Question: I want to make a chart like that shown in the image below.

By the looks of it, it looks like a composite chart, having two area charts added on top of it OR a stacked area chart. I am having difficulty in drawing this chart. When I tried with drawing stacked area chart with one stack having negative values. I got a graph where values were plotted from top to bottom but not from below the x axis.
I also tried with an example of d3 streamgraph, by tweaking values of y0 and y1, but could not get this effect.
I am new to D3, please help me in this regard.
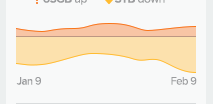
Answer: I think this is what you want, but remember, this will work only for two series and you have to calculate y domain dynamically.
'''
var margin = {
top: 20,
right: 20,
bottom: 30,
left: 50
},
width = 400 - margin.left - margin.right,
height = 200 - margin.top - margin.bottom;
var parseDate = d3.time.format("%y-%b-%d").parse,
formatPercent = d3.format(".0%");
var x = d3.time.scale()
.range([0, width]);
var y = d3.scale.linear()
.range([height, 0]);
var color = d3.scale.category20();
var xAxis = d3.svg.axis()
.scale(x)
.orient("bottom");
var yAxis = d3.svg.axis()
.scale(y)
.orient("left");
var area = d3.svg.area()
.x(function(d) {
return x(d.date);
})
.y0(function(d) {
return y(d.y0);
})
.y1(function(d) {
return y(d.y0 + d.y);
});
var stack = d3.layout.stack()
.values(function(d) {
return d.values;
});
var svg = d3.select("body").append("svg")
.attr("width", width + margin.left + margin.right)
.attr("height", height + margin.top + margin.bottom)
.append("g")
.attr("transform", "translate(" + margin.left + "," + margin.top + ")");
var data = [{
"date": "11-Oct-13",
"A": 41.62,
"B": -22.36
}, {
"date": "11-Oct-14",
"A": 41.95,
"B": -22.15
}, {
"date": "11-Oct-15",
"A": 37.64,
"B": -10.77
}, {
"date": "11-Oct-16",
"A": 37.27,
"B": -24.65
}, {
"date": "11-Oct-17",
"A": 42.74,
"B": -21.87
}];
y.domain([-24.77, 42.74]);
color.domain(d3.keys(data[0]).filter(function(key) {
return key !== "date";
}));
data.forEach(function(d) {
d.date = parseDate(d.date);
});
var browsers = color.domain().map(function(name) {
return {
name: name,
values: data.map(function(d) {
return {
date: d.date,
y: d[name],
y0: 0
};
})
};
});
x.domain(d3.extent(data, function(d) {
return d.date;
}));
var vars = svg.selectAll(".vars")
.data(browsers)
.enter().append("g")
.attr("class", "vars");
vars.append("path")
.attr("class", "area")
.attr("d", function(d) {
return area(d.values);
})
.style("fill", function(d) {
return color(d.name);
});
svg.append("g")
.attr("class", "x axis")
.attr("transform", "translate(0," + height + ")")
.call(xAxis);
svg.append("g")
.attr("class", "y axis")
.call(yAxis);
'''
'''
<script src="https://cdnjs.cloudflare.com/ajax/libs/d3/3.4.11/d3.min.js"></script>
'''